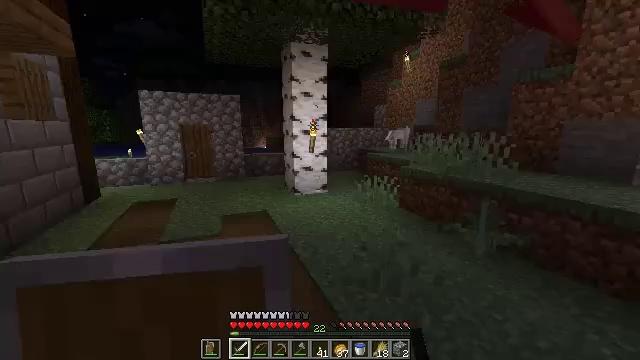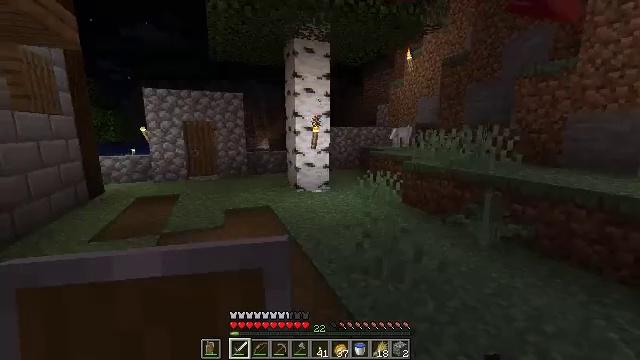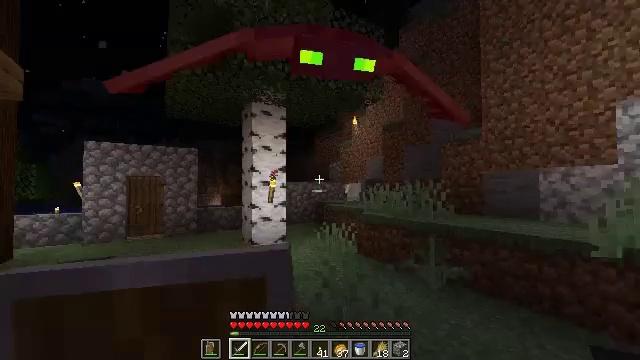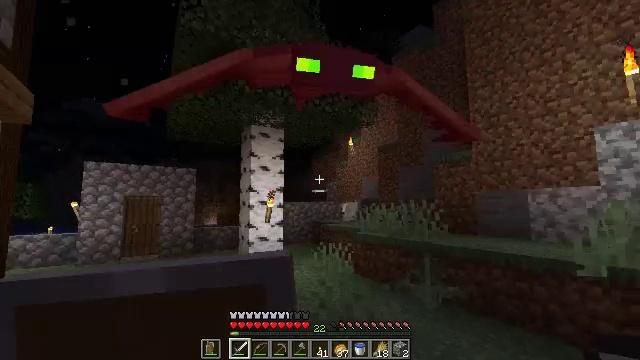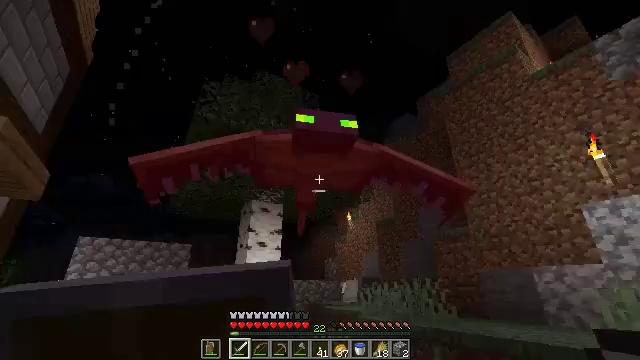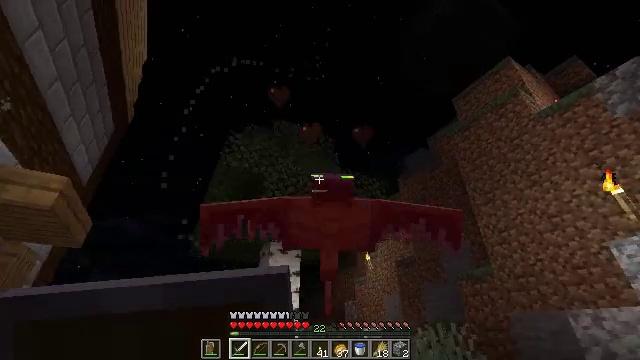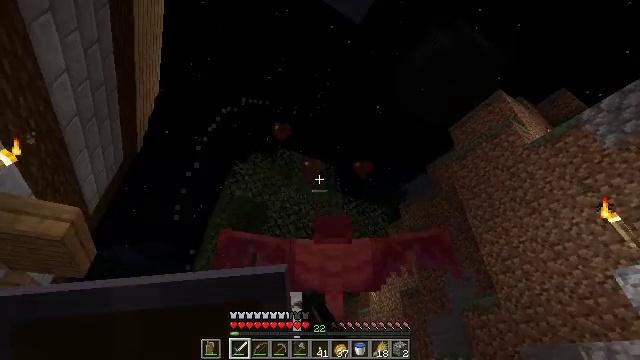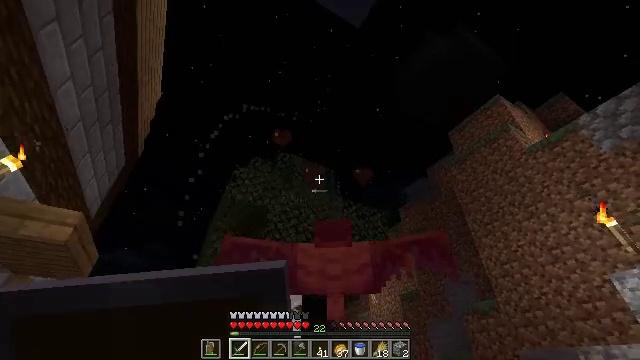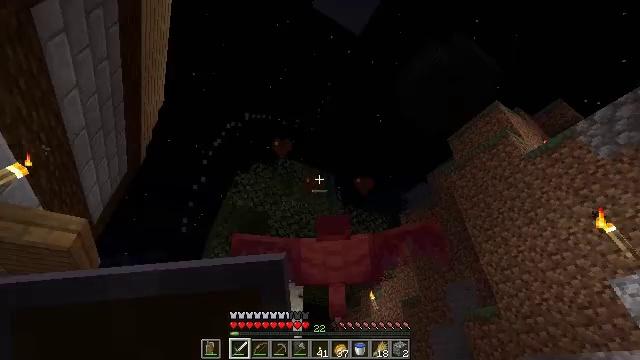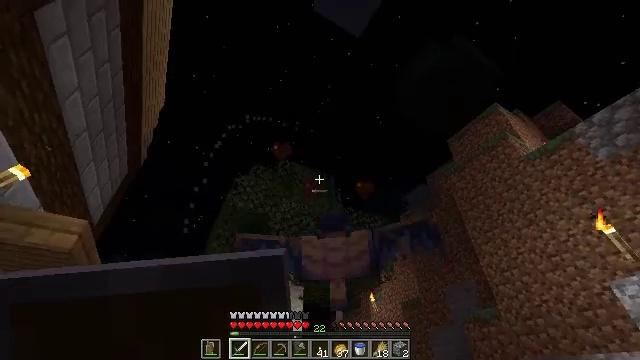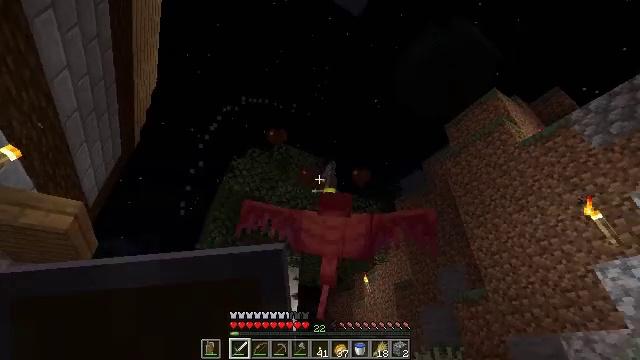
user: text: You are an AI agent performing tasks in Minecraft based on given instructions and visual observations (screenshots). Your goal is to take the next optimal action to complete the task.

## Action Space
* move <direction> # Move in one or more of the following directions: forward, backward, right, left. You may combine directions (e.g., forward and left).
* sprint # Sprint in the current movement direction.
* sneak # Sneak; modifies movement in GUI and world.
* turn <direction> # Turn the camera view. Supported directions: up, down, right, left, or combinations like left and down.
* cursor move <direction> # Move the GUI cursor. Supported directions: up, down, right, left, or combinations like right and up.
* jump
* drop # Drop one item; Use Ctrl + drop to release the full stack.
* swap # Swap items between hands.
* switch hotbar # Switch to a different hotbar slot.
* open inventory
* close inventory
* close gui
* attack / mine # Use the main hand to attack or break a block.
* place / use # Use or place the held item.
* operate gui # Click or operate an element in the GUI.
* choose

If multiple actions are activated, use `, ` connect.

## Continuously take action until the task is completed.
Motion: motion action
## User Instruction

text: Kill the phantom.
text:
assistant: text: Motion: move back, attack / mine
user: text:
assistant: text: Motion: move back, turn right and up, attack / mine
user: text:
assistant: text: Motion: move back, turn up, attack / mine
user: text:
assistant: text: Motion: move back, turn up
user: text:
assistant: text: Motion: move back, turn left and up, attack / mine
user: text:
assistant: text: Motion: turn up, attack / mine
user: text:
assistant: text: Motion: no_op
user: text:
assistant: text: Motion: turn up, attack / mine
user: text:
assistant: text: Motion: attack / mine
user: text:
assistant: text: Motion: turn right and down, attack / mine
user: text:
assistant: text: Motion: attack / mine